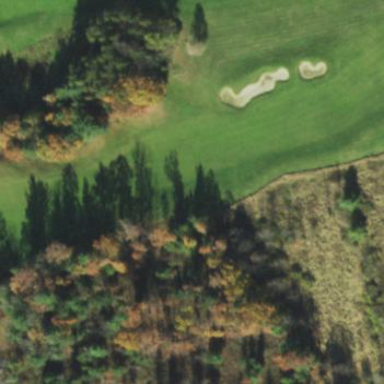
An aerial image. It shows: Golf fairway in the image.